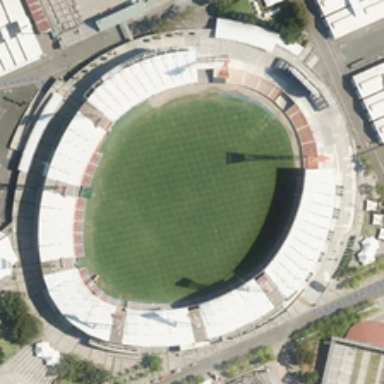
Here is a round white stadium among other buildings .